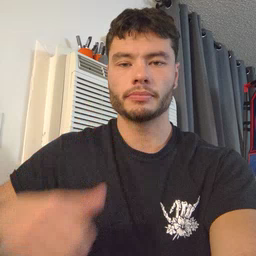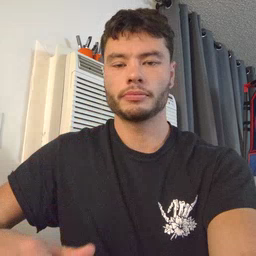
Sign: mad